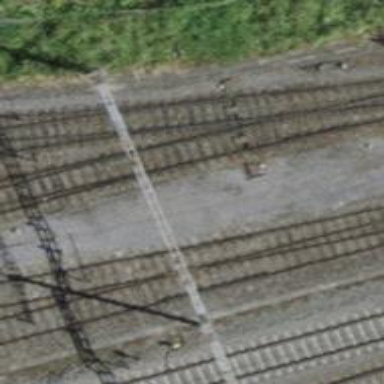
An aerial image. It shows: Rail siding with electrified tracks using contact line.